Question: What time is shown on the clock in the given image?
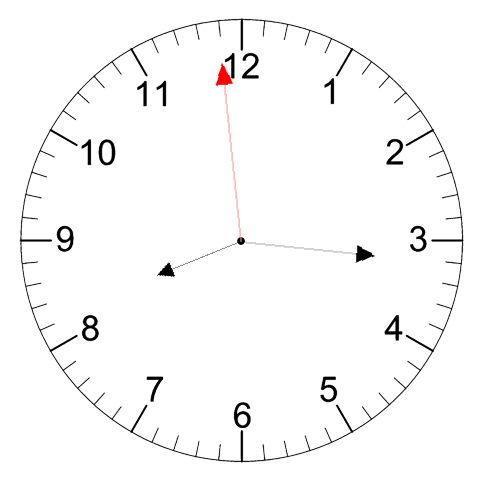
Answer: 08:15:59